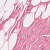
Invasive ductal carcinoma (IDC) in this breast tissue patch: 0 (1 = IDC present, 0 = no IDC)